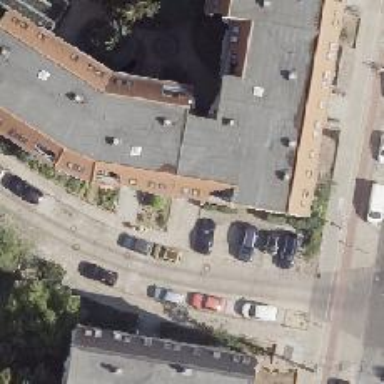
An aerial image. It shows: Footway that passes through building tunnel.